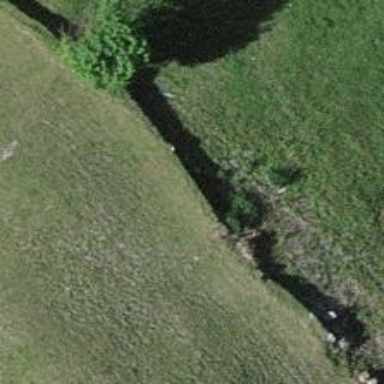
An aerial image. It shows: Dry stone wall barrier.